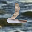
Label: 2